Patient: sex M, age 62
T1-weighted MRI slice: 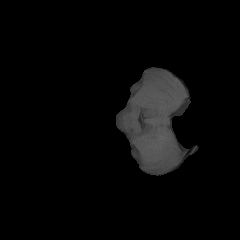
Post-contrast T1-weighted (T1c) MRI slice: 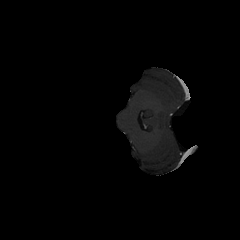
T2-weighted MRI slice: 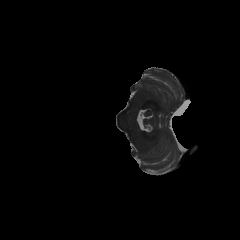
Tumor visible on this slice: no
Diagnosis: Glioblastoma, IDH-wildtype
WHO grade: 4